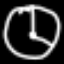
Label: clock